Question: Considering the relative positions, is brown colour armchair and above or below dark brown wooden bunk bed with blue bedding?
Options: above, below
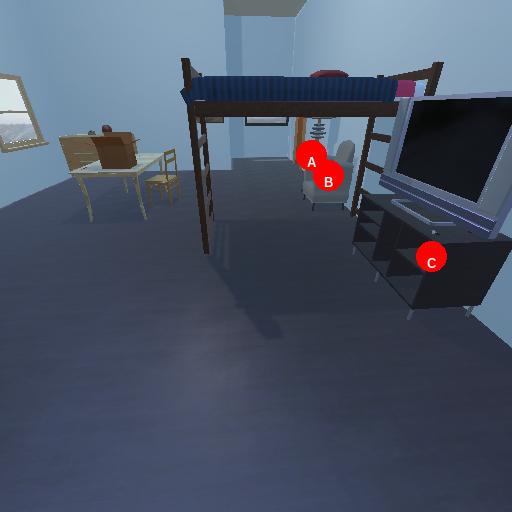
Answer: above